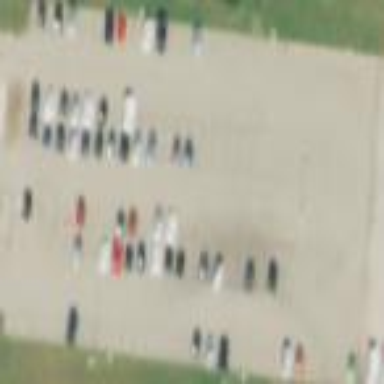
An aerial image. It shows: Parking area with surface.